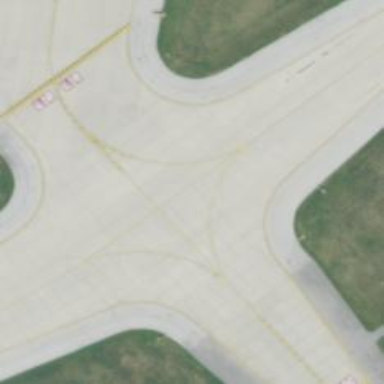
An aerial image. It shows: View of taxiway at the airport.